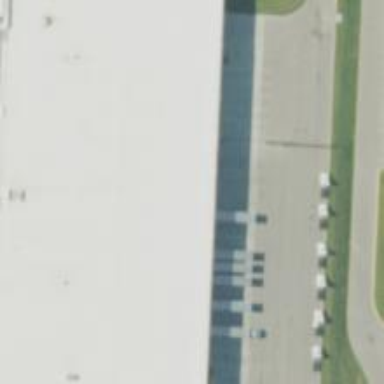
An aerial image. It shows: Building that houses car shop.